Question: this is the equation of what I want to implement:

I have already made the inside up to comma. But I have really no idea how to implement C^-1 with 2n degrees of freedom, is there any function in Math class?
Looking at the description on the wiki I am still confused like a lil kid.
<URL>
I have found the Python implementation:
<URL>
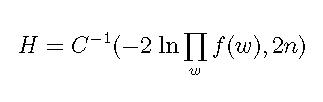
Answer: I believe you can use the <URL>.